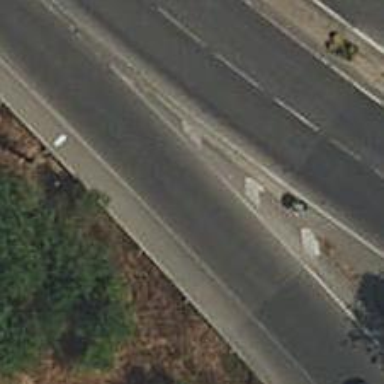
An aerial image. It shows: Motorway link.